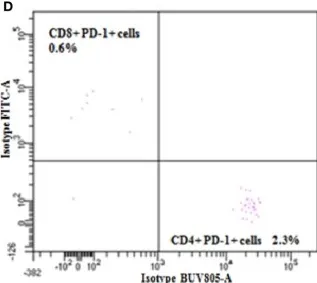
Flow cytometry was used to determine the expression of programmed cell death protein-1 (PD-1) in the patient CD3+, CD4+, and CD8+ T cells before nivolumab treatment. Isotype control and PD-1 staining in CD4+ and CD8+ cells are represented in panels (C,D).
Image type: pathology (immunostaining)